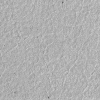
Atmospheric dust classification: not_dusty